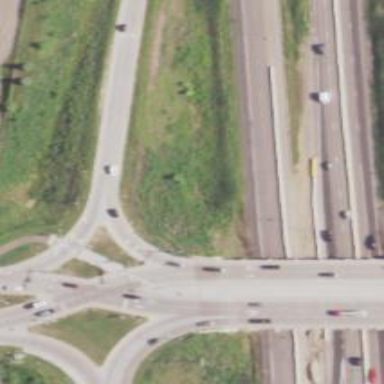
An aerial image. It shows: Motorway link at diverging diamond interchange (DDI) junction.